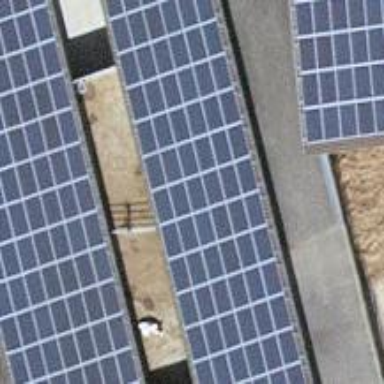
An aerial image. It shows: Solar power generator with photovoltaic panels.